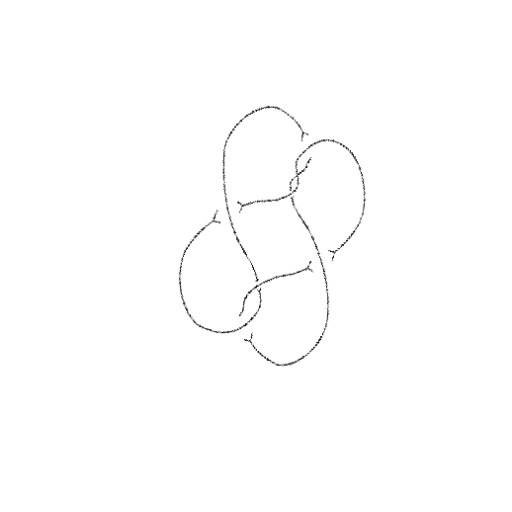
Crossing number: 7